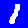
Digit: 1